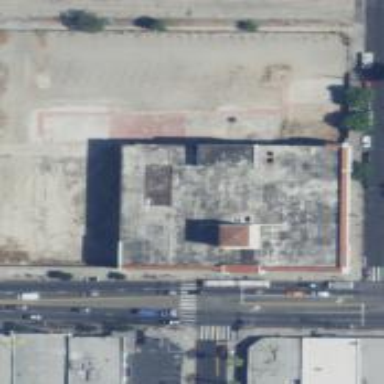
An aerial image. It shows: Commercial building.